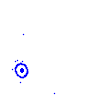
Particle: kaon